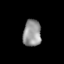
Tissue: lung
Cell type: Others
Senescence score: 0.1838
Nuclear area (px): 475
Mean DAPI intensity: 148.261